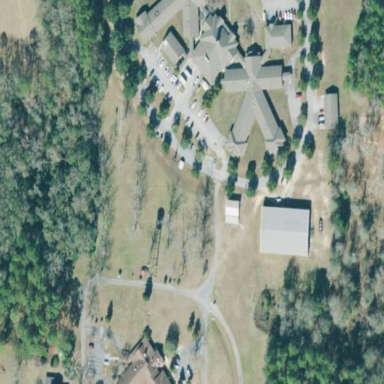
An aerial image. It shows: Nursing home.